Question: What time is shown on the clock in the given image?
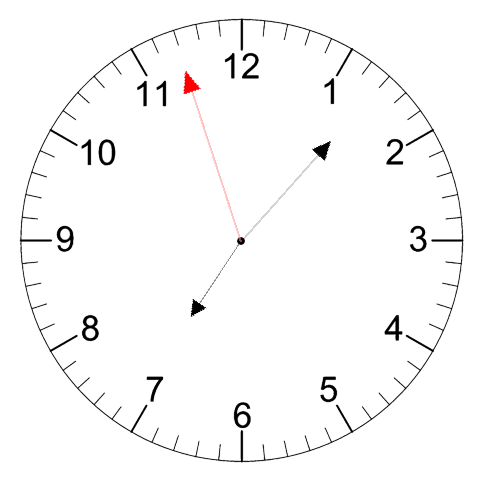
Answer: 07:06:57